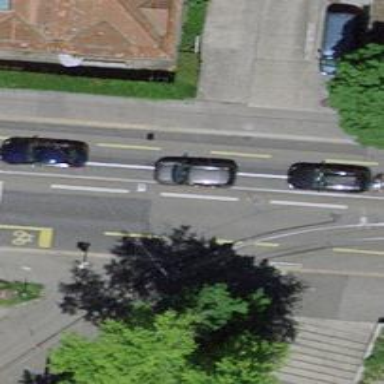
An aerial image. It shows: Tram level crossing on the railway.